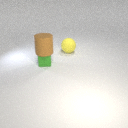
small green rubber cube below large brown rubber cylinder